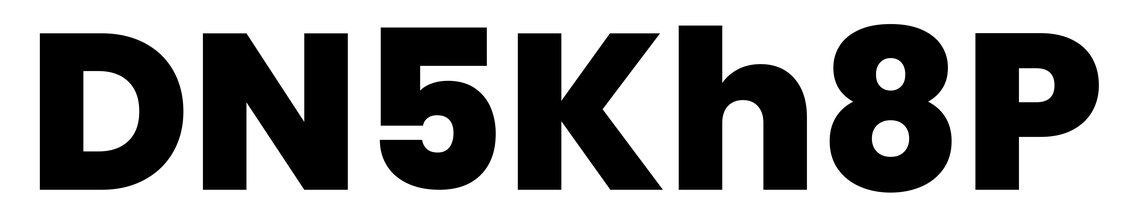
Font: Poppins-ExtraBold